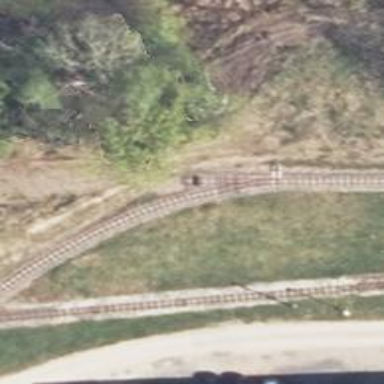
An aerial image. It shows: Preserved narrow gauge railway.